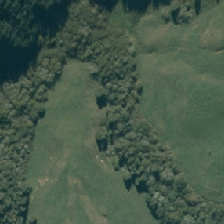
Land cover: broadleaved_indigenous_hardwood